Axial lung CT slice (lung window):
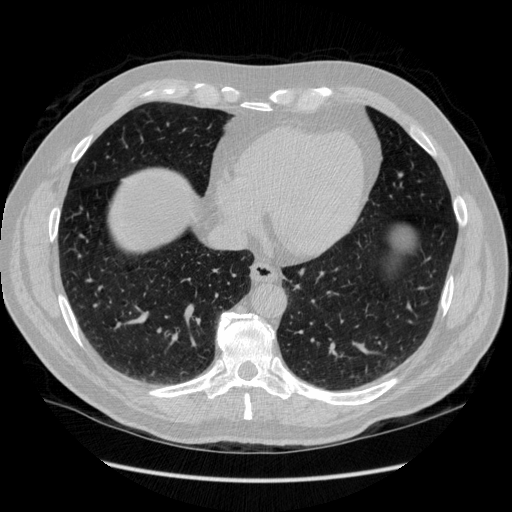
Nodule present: no